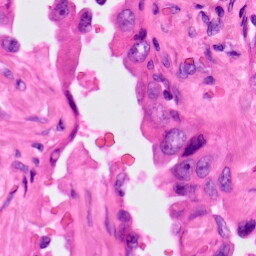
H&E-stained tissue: Lung